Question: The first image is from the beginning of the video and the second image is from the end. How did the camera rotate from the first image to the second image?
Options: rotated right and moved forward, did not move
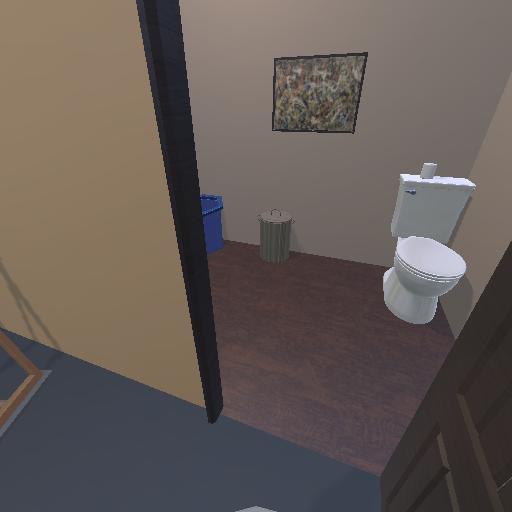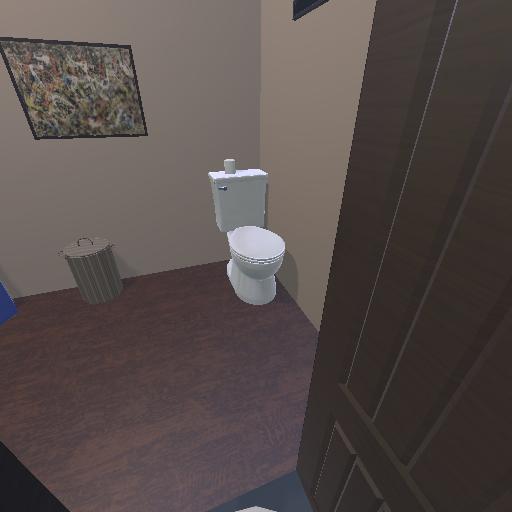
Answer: rotated right and moved forward